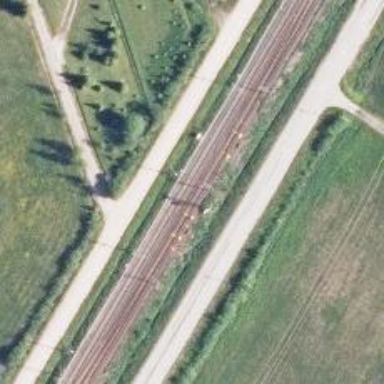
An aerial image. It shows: Railway crossover.